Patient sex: M
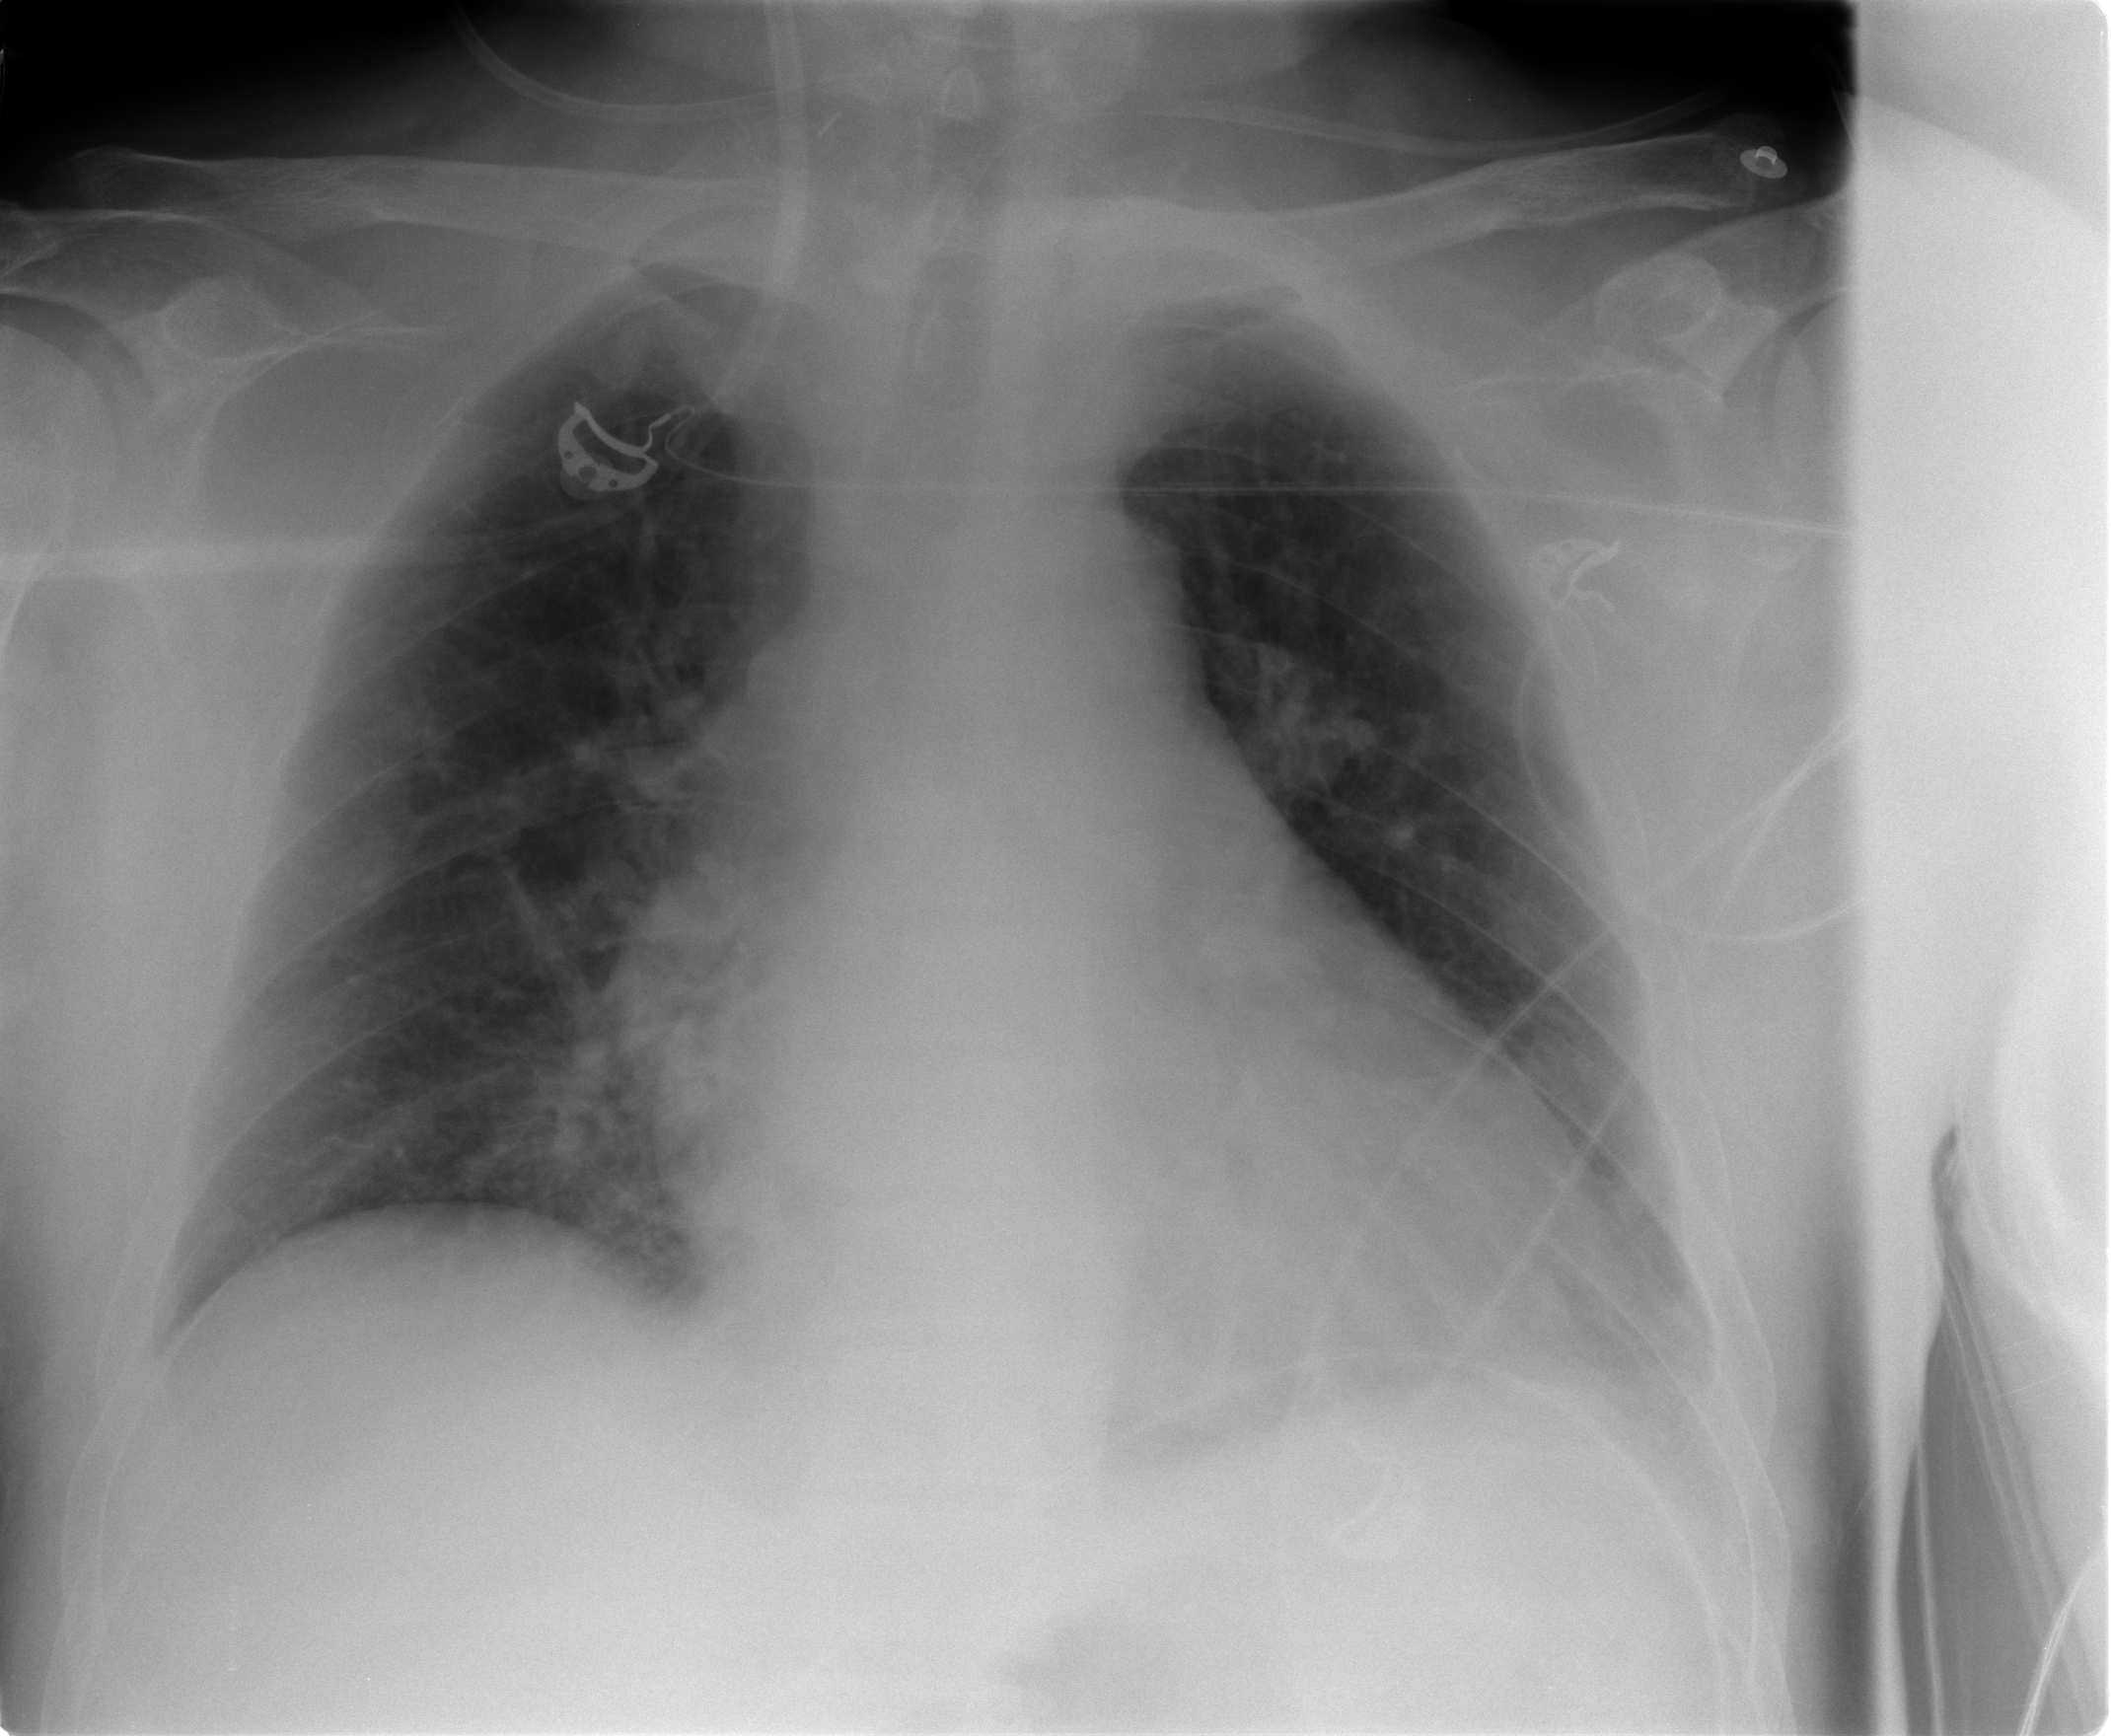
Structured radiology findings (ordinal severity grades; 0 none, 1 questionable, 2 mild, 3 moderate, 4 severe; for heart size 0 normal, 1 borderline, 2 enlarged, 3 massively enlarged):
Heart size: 2
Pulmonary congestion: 2
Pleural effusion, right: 0
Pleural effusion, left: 0
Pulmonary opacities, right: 0
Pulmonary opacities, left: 0
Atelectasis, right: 0
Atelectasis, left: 0